Aerial crown-view tile of a tropical tree (Barro Colorado Island, Panama), acquired 20250317:
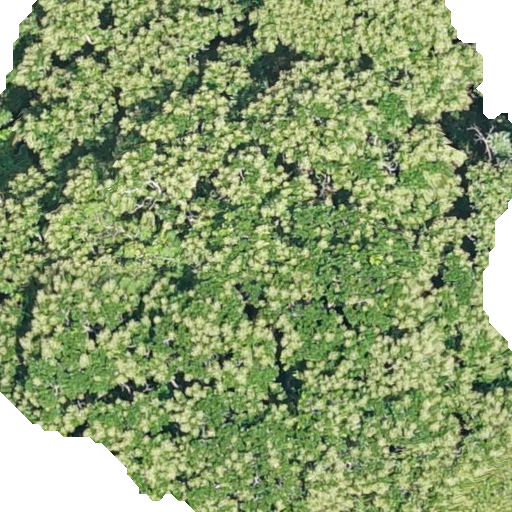
Species: Anacardium excelsum
GBIF accepted scientific name: Anacardium excelsum
Crown area: 423.913 m²